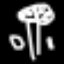
Label: palm tree